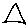
Label: triangle